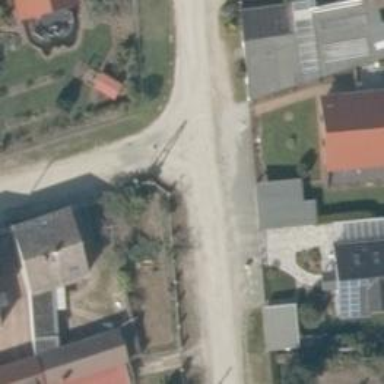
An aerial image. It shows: Residential road with compacted surface.